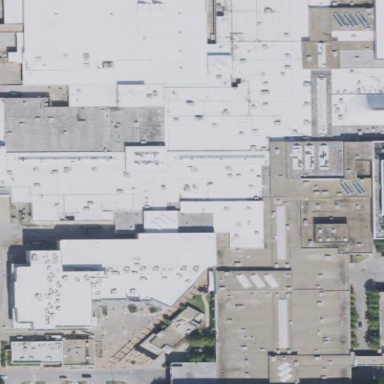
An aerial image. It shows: Retail building that is part of mall.